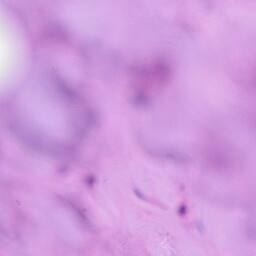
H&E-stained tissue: Breast